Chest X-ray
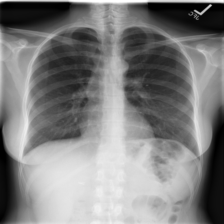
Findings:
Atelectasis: negative
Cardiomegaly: negative
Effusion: negative
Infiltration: negative
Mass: negative
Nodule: negative
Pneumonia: negative
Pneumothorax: negative
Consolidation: negative
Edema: negative
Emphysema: negative
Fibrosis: negative
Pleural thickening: negative
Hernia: negative